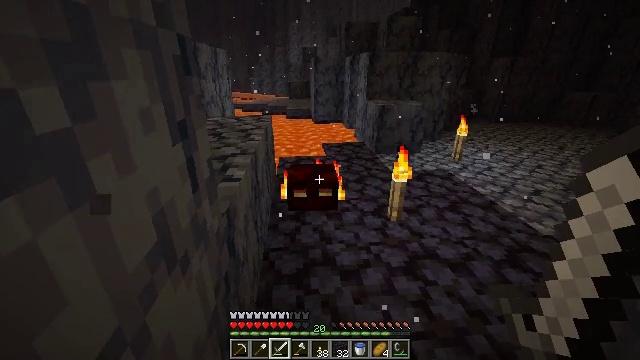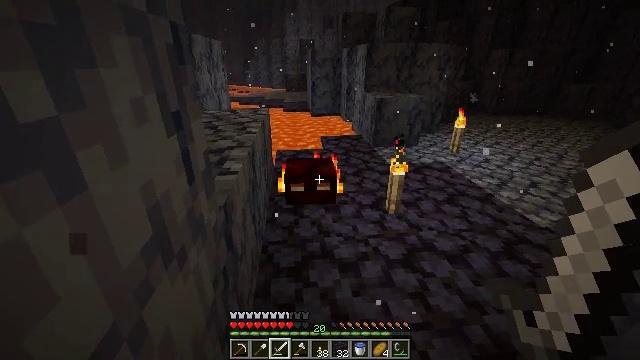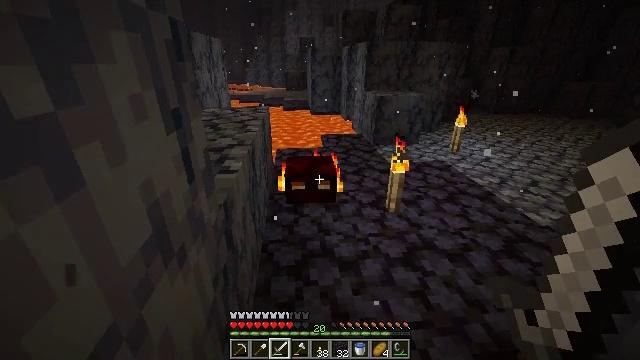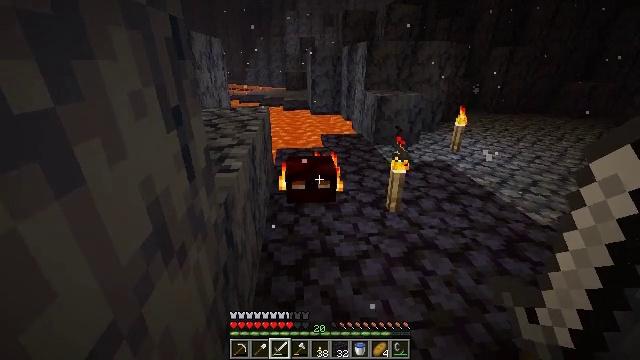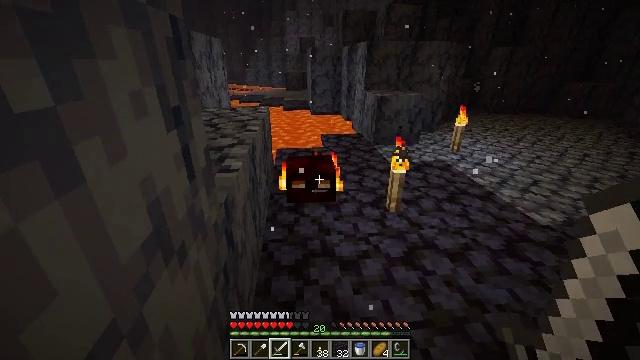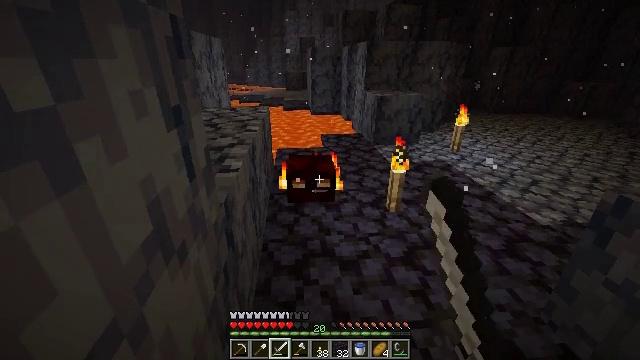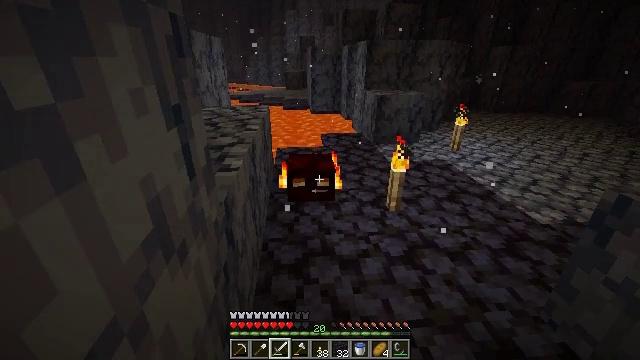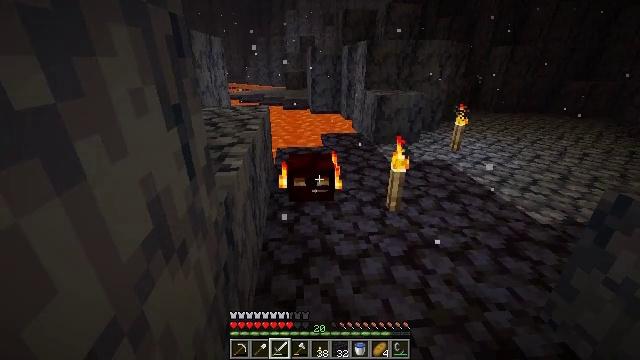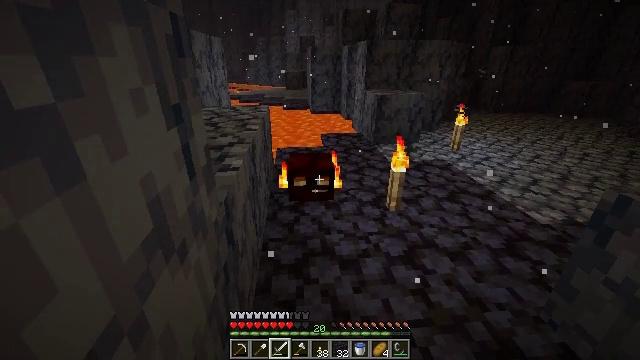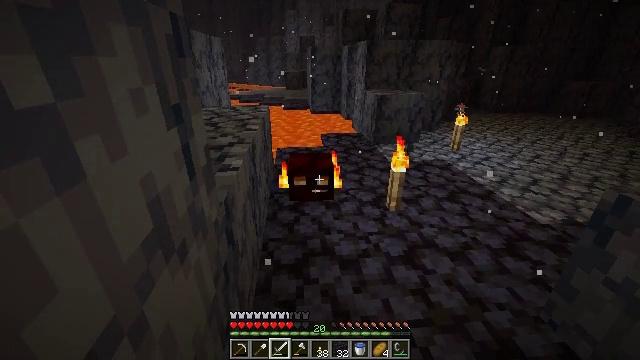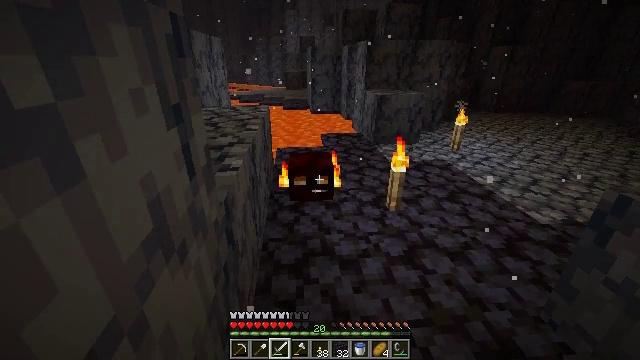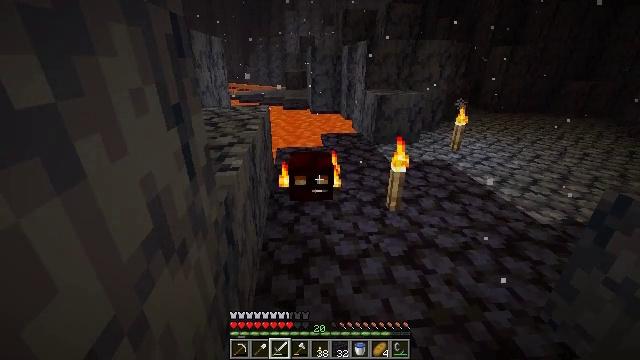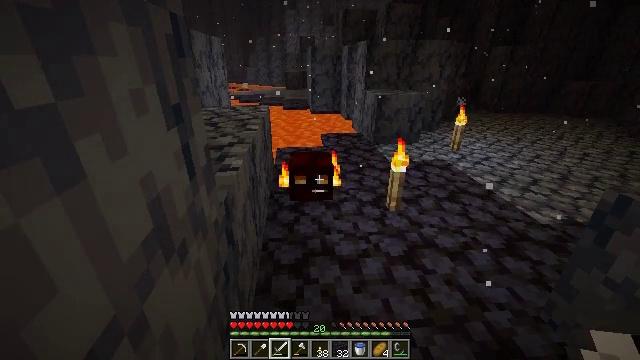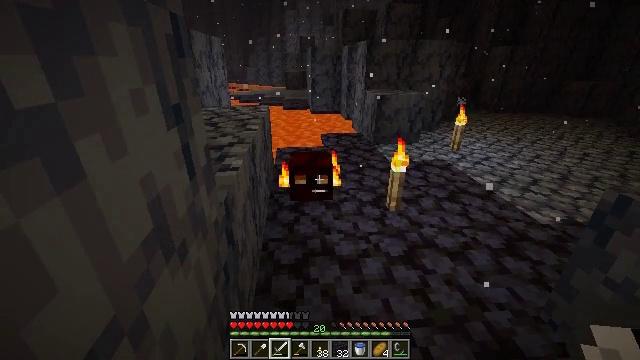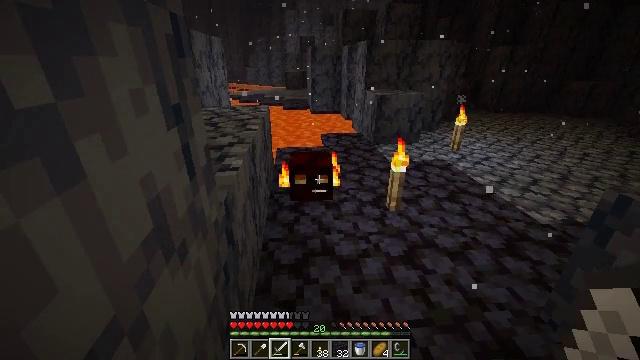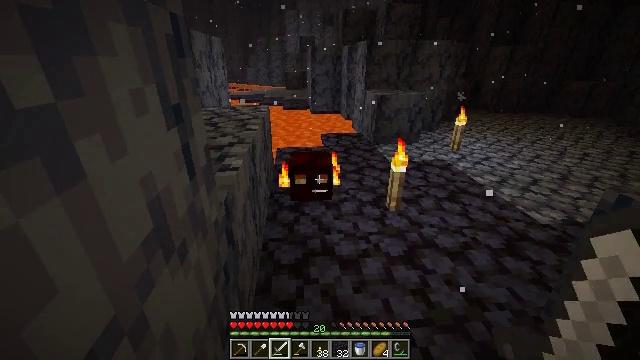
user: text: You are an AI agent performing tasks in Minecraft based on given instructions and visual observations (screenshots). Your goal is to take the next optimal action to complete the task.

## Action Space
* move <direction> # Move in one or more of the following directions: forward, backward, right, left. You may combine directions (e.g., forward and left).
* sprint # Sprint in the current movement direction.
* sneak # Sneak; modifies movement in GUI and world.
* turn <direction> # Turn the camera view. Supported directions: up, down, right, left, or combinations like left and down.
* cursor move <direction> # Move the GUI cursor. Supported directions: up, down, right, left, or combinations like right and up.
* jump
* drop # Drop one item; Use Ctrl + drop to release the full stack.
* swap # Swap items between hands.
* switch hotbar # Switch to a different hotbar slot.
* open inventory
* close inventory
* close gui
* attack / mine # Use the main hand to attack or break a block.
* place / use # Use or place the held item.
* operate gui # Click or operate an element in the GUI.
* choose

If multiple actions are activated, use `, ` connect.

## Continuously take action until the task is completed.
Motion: motion action
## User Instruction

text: Defeat a magma cube.
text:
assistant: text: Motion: turn down
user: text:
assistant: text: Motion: no_op
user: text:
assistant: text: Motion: no_op
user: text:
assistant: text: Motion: attack / mine
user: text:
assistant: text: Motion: attack / mine
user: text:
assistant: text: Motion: attack / mine
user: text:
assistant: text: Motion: no_op
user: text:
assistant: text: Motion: no_op
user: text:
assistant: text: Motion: no_op
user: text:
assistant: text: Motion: no_op
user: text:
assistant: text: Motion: no_op
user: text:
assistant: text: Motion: no_op
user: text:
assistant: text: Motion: no_op
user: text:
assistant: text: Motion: no_op
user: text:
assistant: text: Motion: no_op
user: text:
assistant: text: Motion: no_op
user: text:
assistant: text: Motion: no_op
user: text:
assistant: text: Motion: no_op
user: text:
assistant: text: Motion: move forward
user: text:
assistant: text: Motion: move forward, attack / mine
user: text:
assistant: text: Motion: move forward, attack / mine
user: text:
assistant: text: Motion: attack / mine
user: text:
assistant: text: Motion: attack / mine
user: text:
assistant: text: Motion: no_op
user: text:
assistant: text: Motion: move back, attack / mine
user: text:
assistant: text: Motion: move back
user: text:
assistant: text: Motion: move back
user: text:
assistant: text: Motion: move back
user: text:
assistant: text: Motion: move back
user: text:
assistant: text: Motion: move back